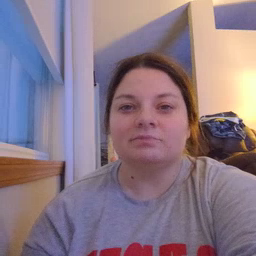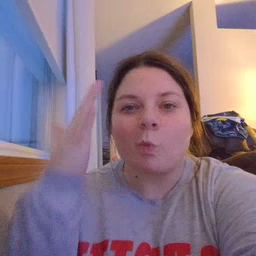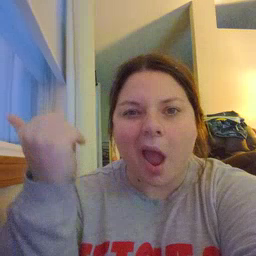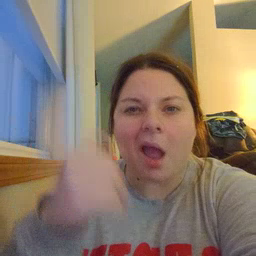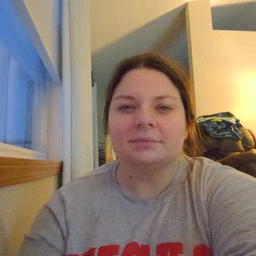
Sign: why